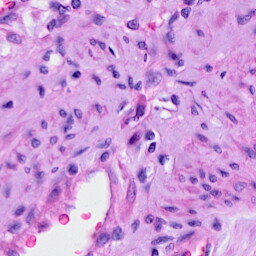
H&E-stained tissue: Cervix